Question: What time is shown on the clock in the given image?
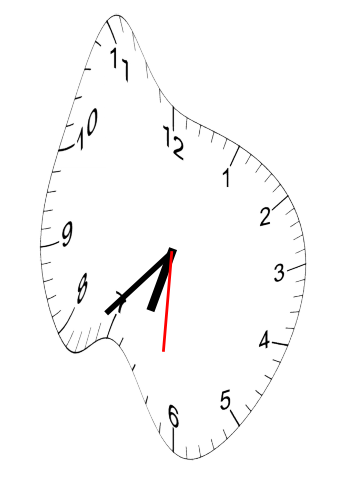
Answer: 06:37:31